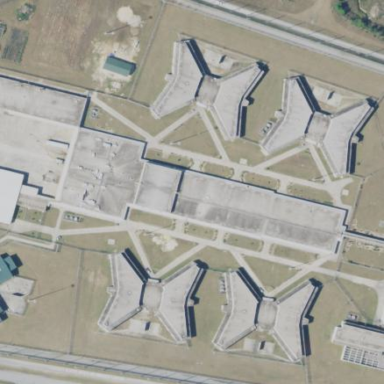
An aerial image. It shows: Prison.